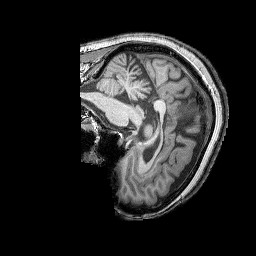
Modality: T1w
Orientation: sagittal
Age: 40
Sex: female
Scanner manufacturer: siemens
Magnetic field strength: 3 T
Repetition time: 2.25 s
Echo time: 0.00415 s